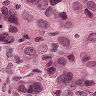
Metastatic tissue present: yes